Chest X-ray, AP view. Patient: 36 years old, sex M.
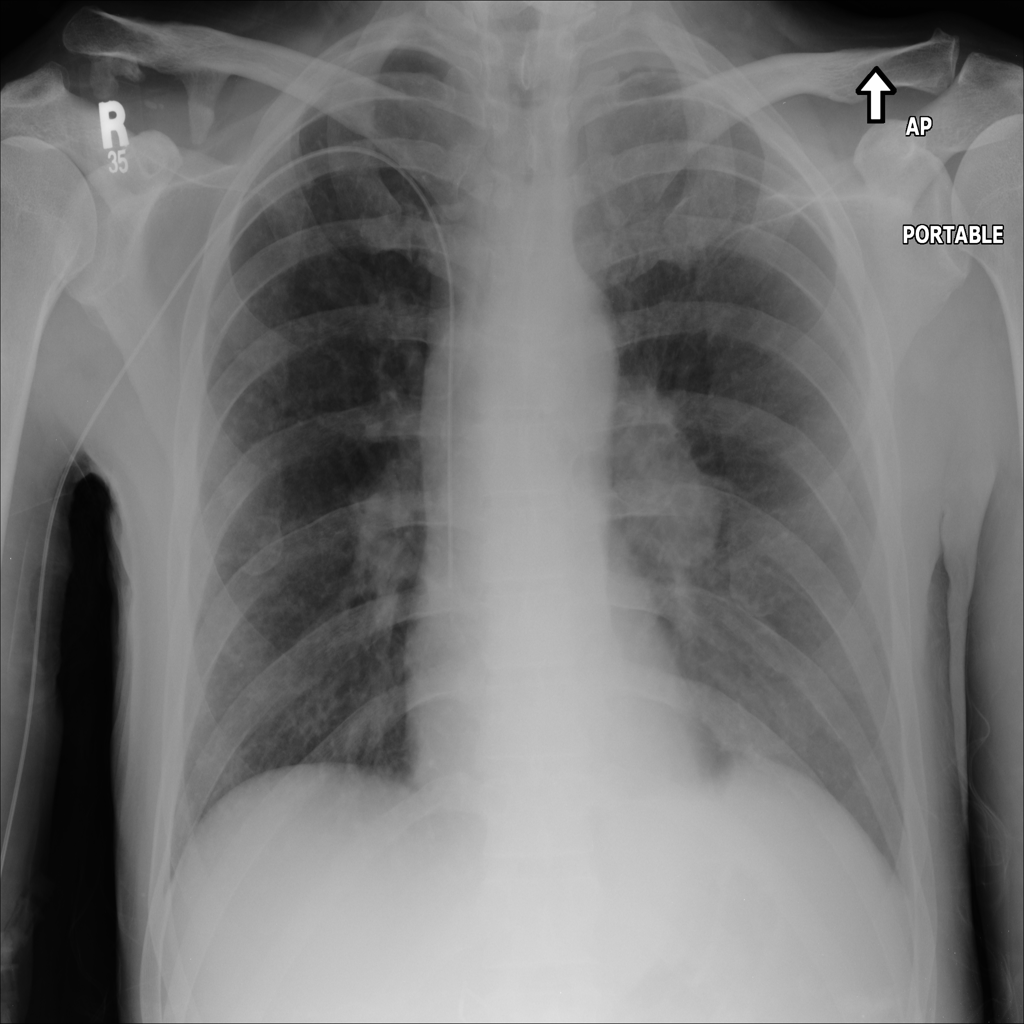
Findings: No Finding